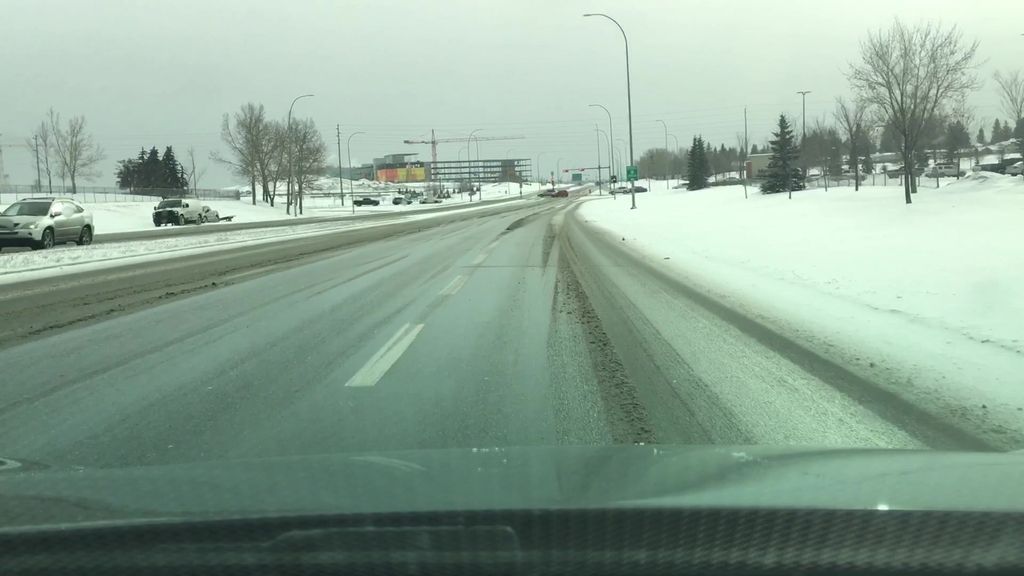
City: calgary